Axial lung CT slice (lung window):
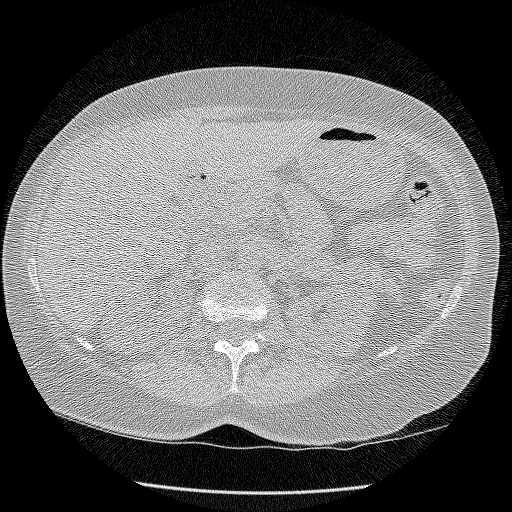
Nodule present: no